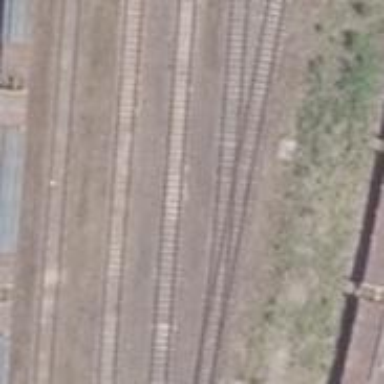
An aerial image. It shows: Railway switch.